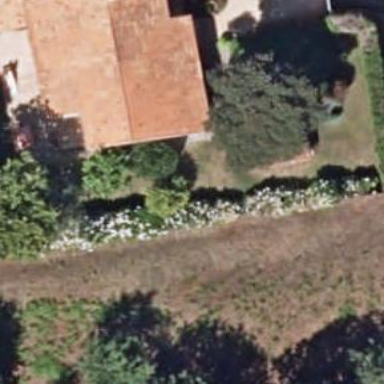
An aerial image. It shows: Simple house.